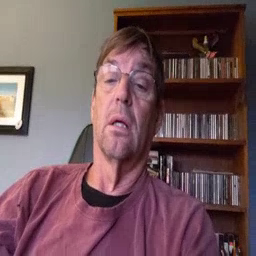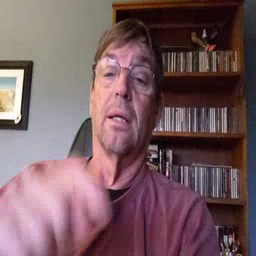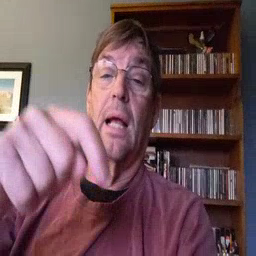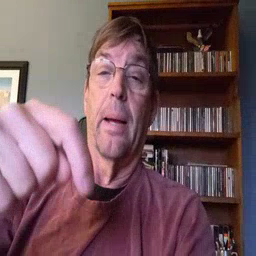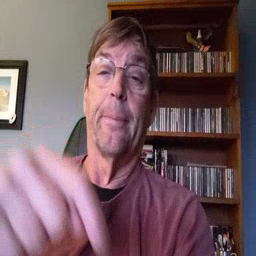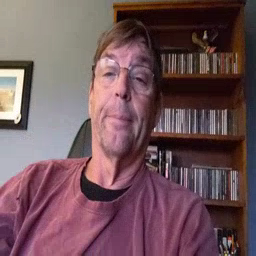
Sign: time